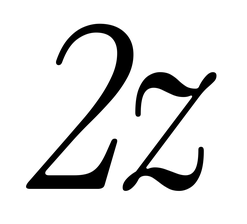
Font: InstrumentSerif-Italic